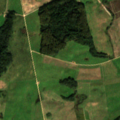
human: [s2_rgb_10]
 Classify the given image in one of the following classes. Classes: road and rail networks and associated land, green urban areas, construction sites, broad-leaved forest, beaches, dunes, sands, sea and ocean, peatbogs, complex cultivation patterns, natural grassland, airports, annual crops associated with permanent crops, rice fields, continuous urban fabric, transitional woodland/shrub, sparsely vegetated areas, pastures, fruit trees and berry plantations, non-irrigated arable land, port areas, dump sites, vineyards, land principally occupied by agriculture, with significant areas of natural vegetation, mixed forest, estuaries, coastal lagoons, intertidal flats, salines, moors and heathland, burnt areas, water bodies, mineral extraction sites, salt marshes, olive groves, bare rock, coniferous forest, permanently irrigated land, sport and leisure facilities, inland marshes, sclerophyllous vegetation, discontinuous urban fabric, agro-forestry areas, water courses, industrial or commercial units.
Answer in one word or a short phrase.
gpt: non-irrigated arable land, pastures, complex cultivation patterns, land principally occupied by agriculture, with significant areas of natural vegetation, broad-leaved forest, mixed forest, transitional woodland/shrub